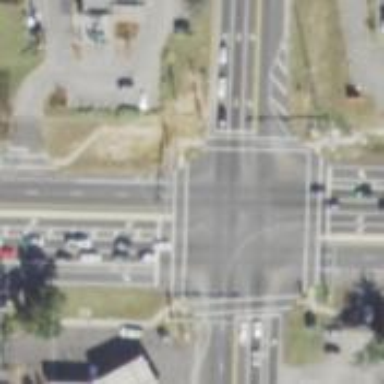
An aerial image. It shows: Marked road crossing with line markings.